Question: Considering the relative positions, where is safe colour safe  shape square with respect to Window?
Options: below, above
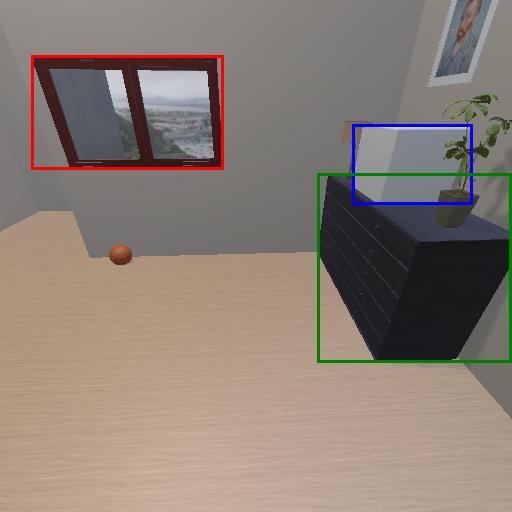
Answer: below